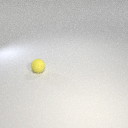
small yellow rubber sphere